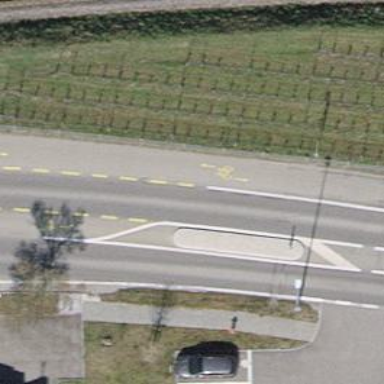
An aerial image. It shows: Traffic calming island.